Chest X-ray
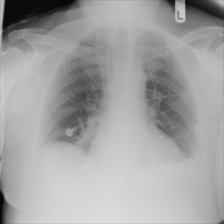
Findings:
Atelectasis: positive
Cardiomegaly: negative
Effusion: positive
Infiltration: negative
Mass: negative
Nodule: negative
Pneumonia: negative
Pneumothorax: negative
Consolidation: negative
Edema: negative
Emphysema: negative
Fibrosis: negative
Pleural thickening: negative
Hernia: negative